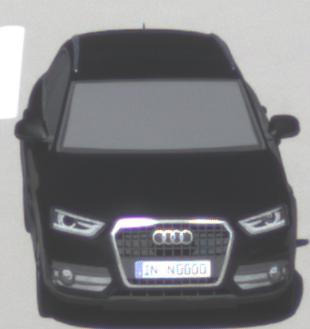
Make: Audi
Model: Q3 1.4 TFSI
Detailed model: Q3 (8U)
Model produced from: 2013/07
Model produced until: 2014/10
Doors: 5
Color: black
Road condition: dry road
Daytime: morning or afternoon
Contrast: high contrast